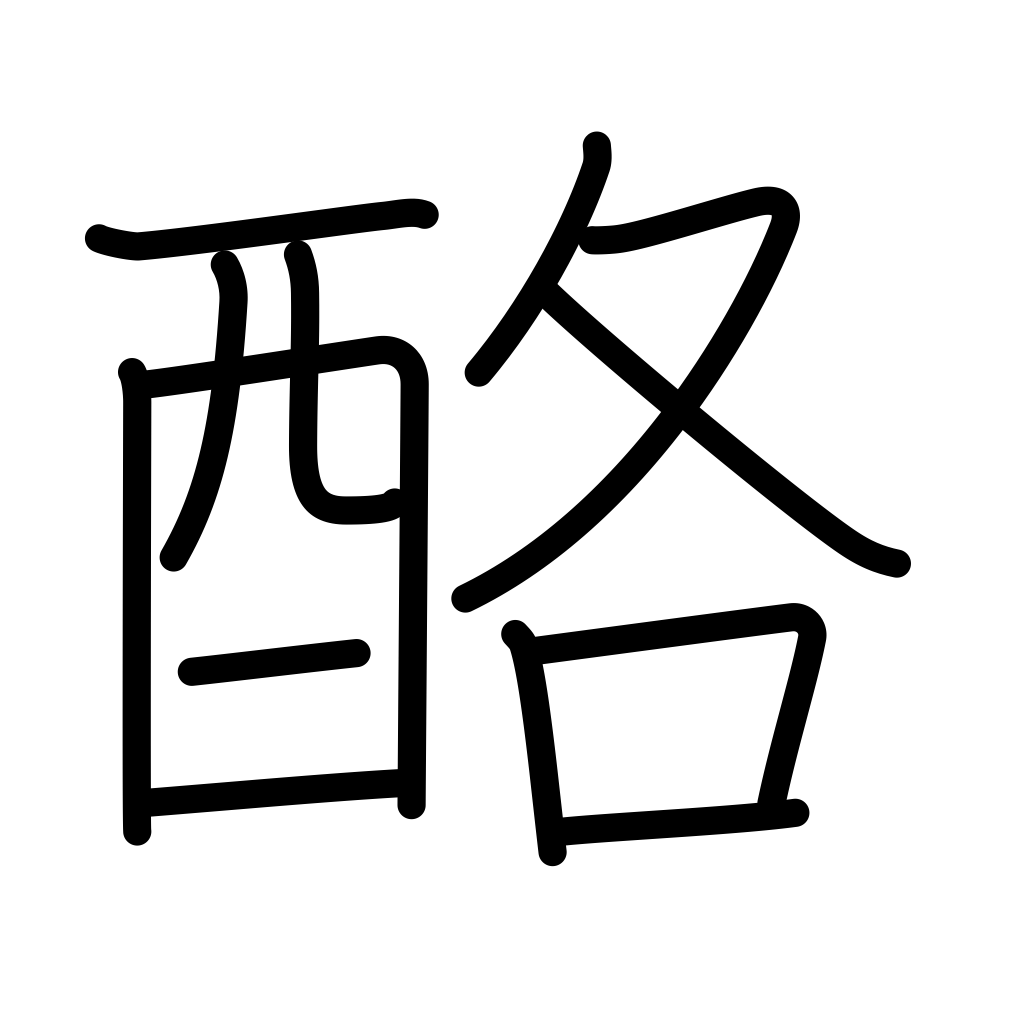
Meaning: dairy products, whey, broth, fruit juice